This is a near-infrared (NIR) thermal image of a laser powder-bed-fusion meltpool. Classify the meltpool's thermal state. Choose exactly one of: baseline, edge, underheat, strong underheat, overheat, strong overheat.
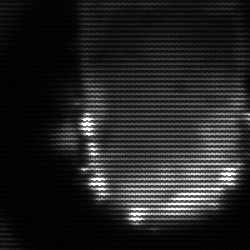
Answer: baseline